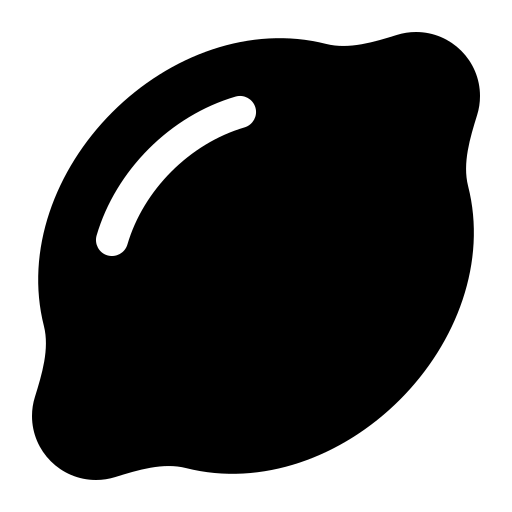
Tags: icon, FontAwesome, fa-icon, solid, lemon